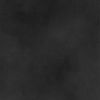
Label: dusty